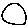
Label: circle